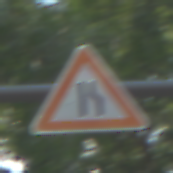
Verkehrszeichen: EinseitigVerengteFahrbahnRechts
Umgebung: Outdoor, Urban
Tageszeit: MorningAfternoon
Wetter: PartlyCloudy
Licht: Natural
Jahreszeit: NotSpecified
Kontrast: LowContrast